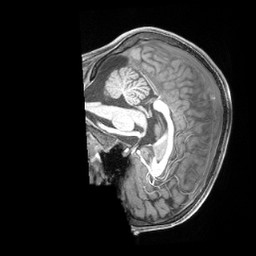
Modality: T1w
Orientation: sagittal
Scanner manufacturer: siemens
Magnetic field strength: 3 T
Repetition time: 2.4 s
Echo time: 0.00224 s